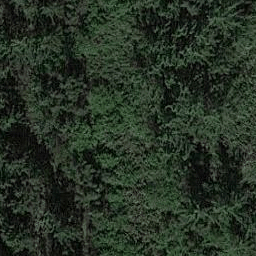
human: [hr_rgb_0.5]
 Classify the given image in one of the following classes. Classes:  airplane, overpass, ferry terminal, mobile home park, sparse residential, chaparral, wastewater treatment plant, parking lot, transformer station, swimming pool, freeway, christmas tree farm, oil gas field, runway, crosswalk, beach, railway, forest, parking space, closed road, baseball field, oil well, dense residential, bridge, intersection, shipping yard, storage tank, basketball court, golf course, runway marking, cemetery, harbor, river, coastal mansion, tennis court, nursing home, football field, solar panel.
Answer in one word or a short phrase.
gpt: forest